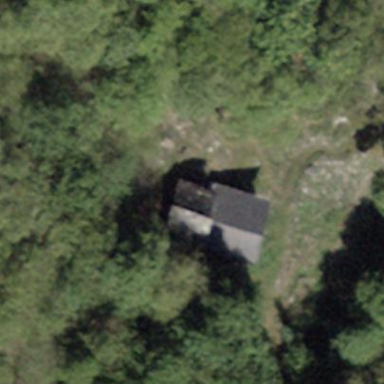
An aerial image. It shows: Hut.